Question: I use with is and is . Text of "ToolStripDropDownButton" unreadable when mouse is above the control because "blue focus" is visible.
How to eliminate/remove the " on when mouse is above the control? Looks like the picture below. Thank You.

Which produces output like digEmAll picture.
'''
using System;
using System.Windows.Forms;
using System.Drawing;
namespace WindowsFormsApplication1
{
public partial class Form1 : Form
{
public Form1()
{
InitializeComponent();
toolStrip1.BackColor = Color.Transparent;
toolStrip1.GripStyle = ToolStripGripStyle.Visible;
toolStrip1.Renderer = new MyRenderer();
}
private class MyRenderer : ToolStripSystemRenderer
{
protected override void OnRenderArrow(ToolStripArrowRenderEventArgs e)
{
e.ArrowColor = Color.White;
base.OnRenderArrow(e);
}
protected override void OnRenderToolStripBorder(ToolStripRenderEventArgs e)
{
// remove white line bellow button (http://connect.microsoft.com/VisualStudio/feedback/details/92862/toolstrip-always-draws-a-border-on-the-bottom-with-rendermode-system-and-docked-left-or-right)
//base.OnRenderToolStripBorder(e);
}
}
}
}
'''
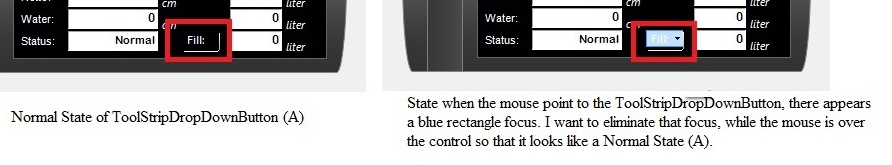
Answer: You can change the Renderer property of the 'ToolStrip'. For example using 'ToolStripSystemRenderer' instead of the default 'ToolStripProfessionalRenderer' :
'''
this.toolStrip.Renderer = new ToolStripSystemRenderer();
'''
you'll get the following result:

If you want to customize it more heavily, you can extend ToolStripSystemRenderer. For example with the following code you can change the color of the arrow:
'''
class MyRenderer : ToolStripSystemRenderer
{
protected override void OnRenderArrow(ToolStripArrowRenderEventArgs e)
{
e.ArrowColor = Color.White;
base.OnRenderArrow(e);
}
}
'''
Result: